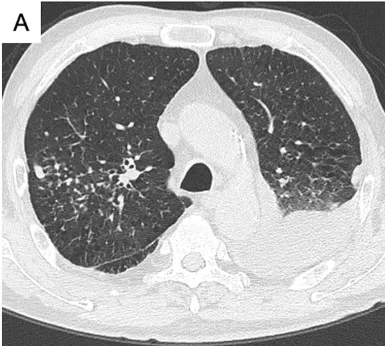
CT images acquired at the first visit show small nodules in the right upper lung fields.
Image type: radiology (ct)